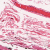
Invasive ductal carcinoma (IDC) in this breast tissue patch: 0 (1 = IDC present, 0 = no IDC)